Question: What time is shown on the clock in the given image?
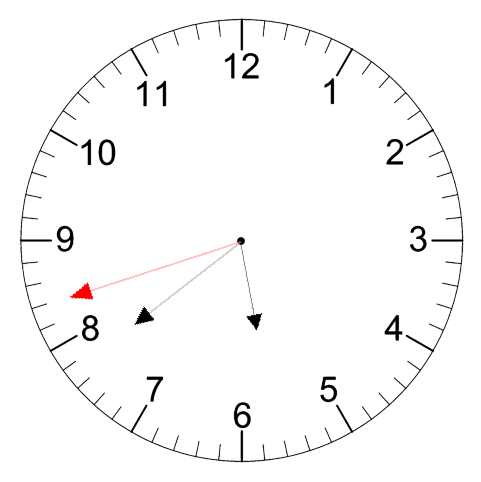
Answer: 05:38:42